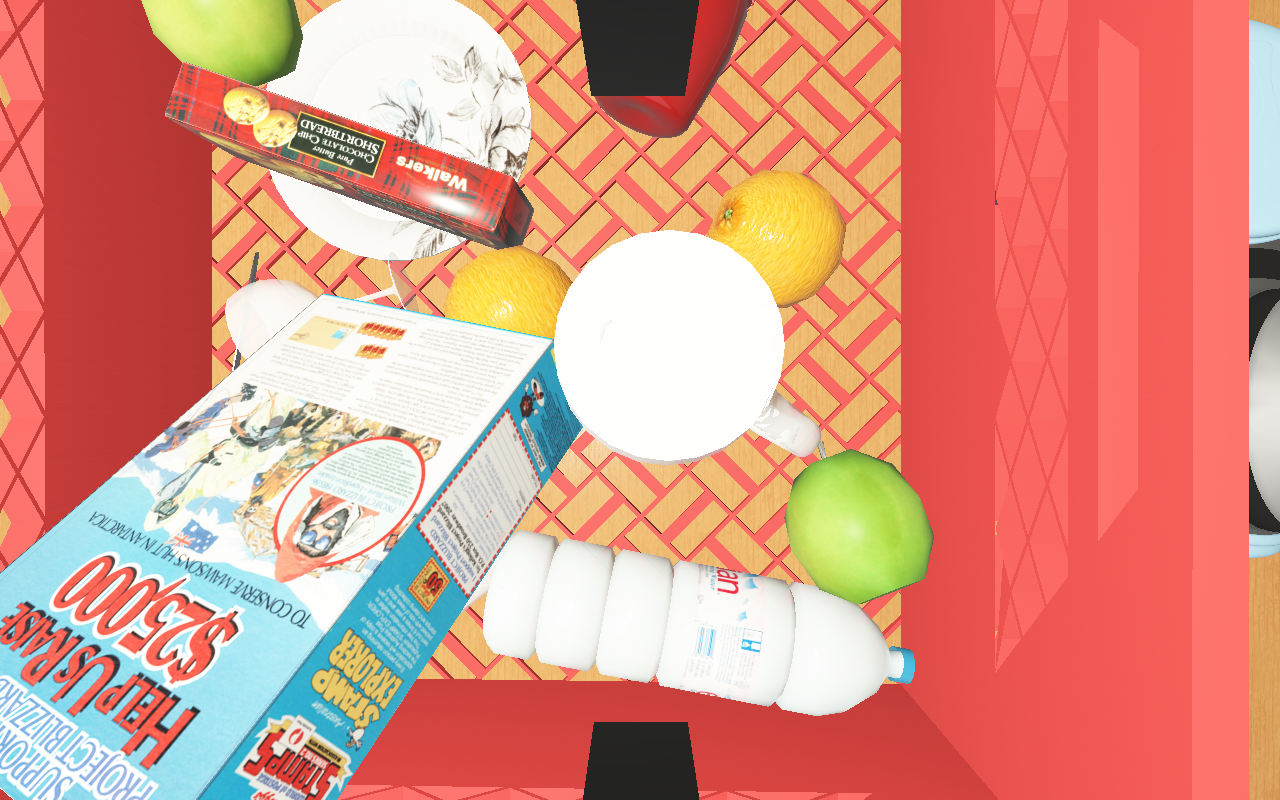
Objects in the scene:
carafe
apple
apple
orange
orange
plate
wineglass
jam jar
cereal box